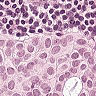
Metastatic tissue present: yes